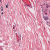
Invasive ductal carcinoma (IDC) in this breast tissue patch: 0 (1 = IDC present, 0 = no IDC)